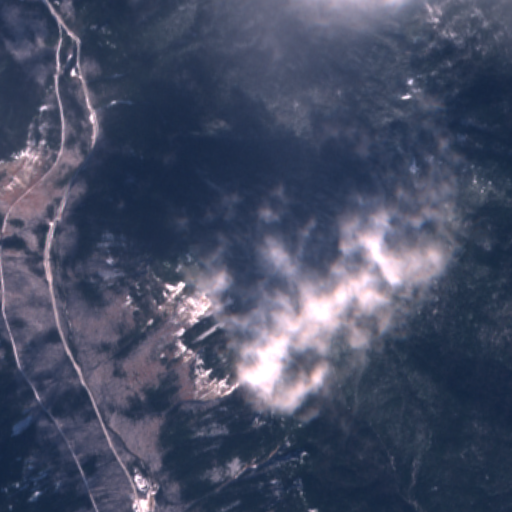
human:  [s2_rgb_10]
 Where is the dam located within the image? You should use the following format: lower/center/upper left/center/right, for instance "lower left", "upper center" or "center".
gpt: The dam is located in the lower left of the image.
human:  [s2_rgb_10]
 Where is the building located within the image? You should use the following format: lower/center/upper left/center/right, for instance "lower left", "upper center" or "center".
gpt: The building is located in the lower left of the image.
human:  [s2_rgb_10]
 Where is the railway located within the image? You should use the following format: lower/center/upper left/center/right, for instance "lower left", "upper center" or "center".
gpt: The railway is located in the left of the image.
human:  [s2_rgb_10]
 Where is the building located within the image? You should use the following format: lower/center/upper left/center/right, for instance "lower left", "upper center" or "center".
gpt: The building is located in the lower left of the image.
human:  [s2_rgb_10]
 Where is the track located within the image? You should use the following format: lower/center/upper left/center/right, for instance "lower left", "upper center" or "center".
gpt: There is no track in the image.